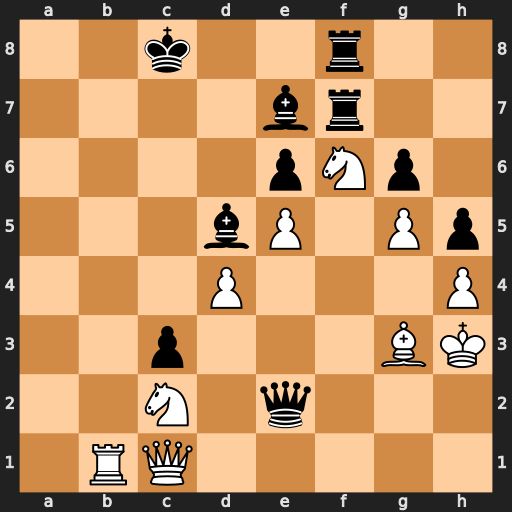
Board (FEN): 2k2r2/4br2/4pNp1/3bP1Pp/3P3P/2p3BK/2N1q3/1RQ5
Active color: w
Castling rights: -
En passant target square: -
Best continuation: Ne3 Bxf6 exf6 e5 Nxd5